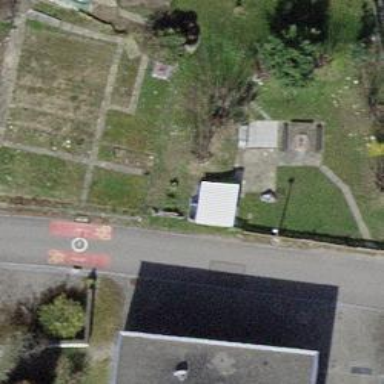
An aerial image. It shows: Bollard.